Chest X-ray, PA view. Patient: 67 years old, sex M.
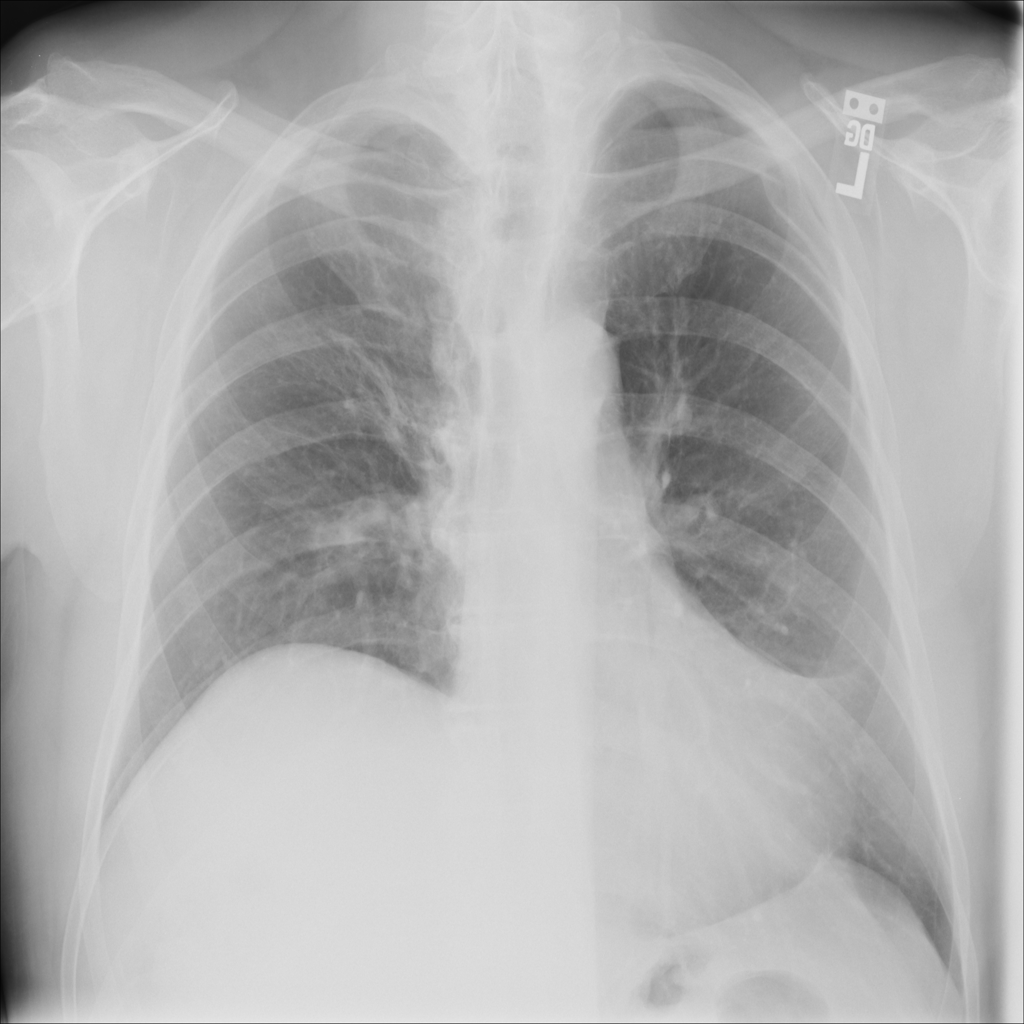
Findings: Pleural_Thickening